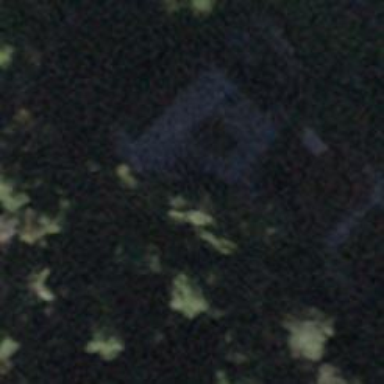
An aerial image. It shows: Simple and straightforward house.